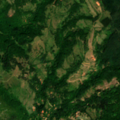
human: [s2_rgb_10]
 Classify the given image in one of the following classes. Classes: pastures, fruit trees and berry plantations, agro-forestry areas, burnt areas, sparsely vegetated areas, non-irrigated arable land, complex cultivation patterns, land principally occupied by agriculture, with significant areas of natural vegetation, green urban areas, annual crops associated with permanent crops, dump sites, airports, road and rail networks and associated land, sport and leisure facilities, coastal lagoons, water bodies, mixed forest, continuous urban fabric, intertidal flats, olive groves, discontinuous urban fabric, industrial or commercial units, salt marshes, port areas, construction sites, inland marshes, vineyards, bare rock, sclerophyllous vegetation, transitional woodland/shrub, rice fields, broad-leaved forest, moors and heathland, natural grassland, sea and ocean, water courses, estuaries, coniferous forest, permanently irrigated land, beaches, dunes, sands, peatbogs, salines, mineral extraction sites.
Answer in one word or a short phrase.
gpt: broad-leaved forest, mixed forest, transitional woodland/shrub